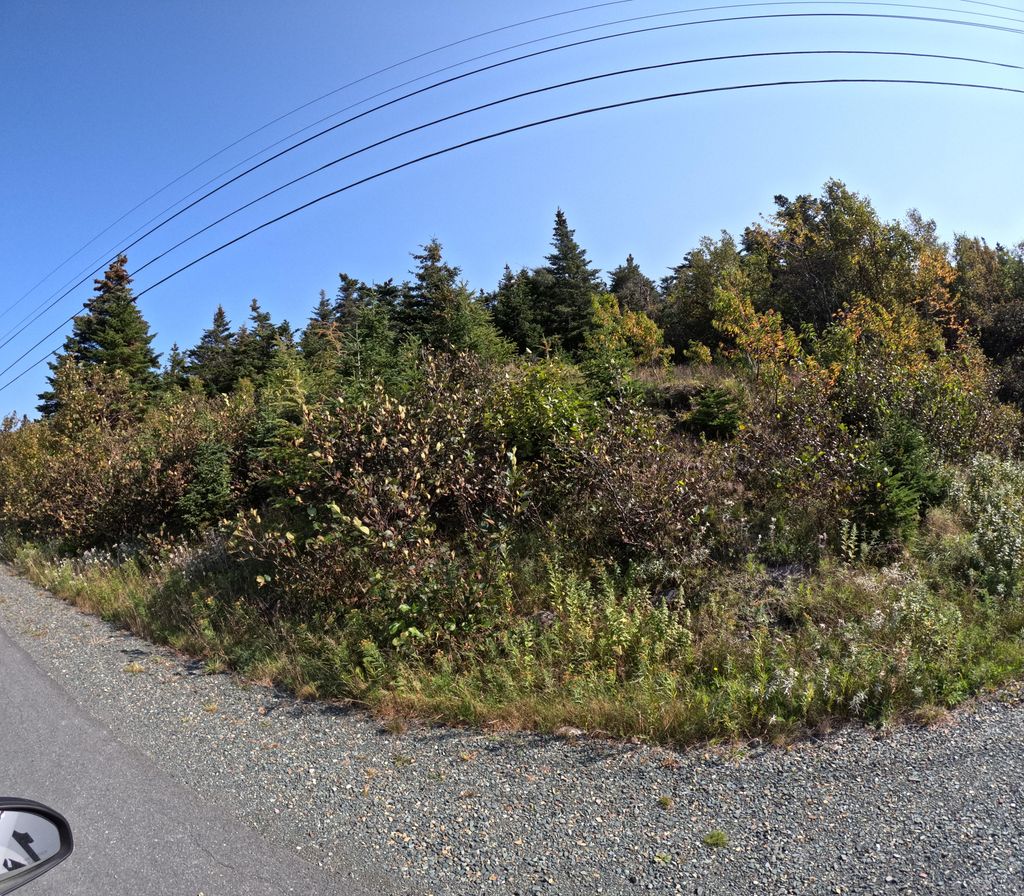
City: st_johns